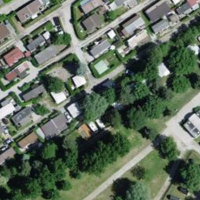
EUNIS habitat code: 54
Species observed at this site:
Lysimachia nummularia